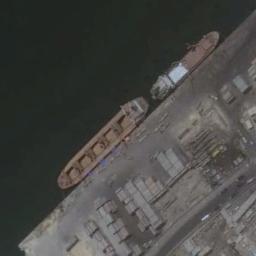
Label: ship